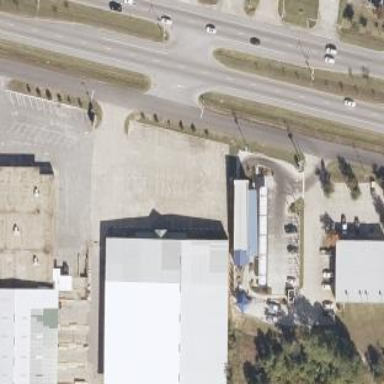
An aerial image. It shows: Hardware shop located in building.